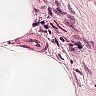
Metastatic tissue present: no